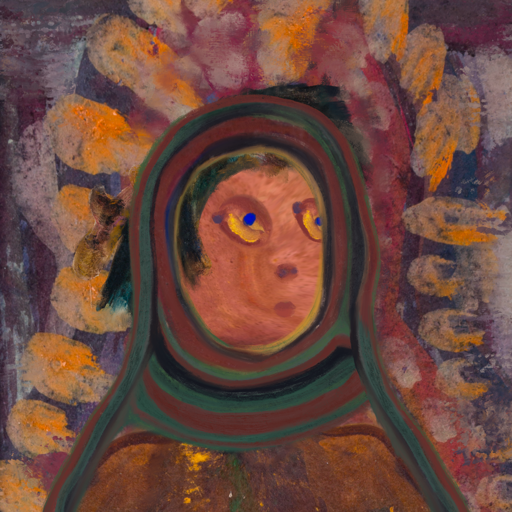
Background: Doll, Head And Neck Side: Mother_And_Son_Mother, Face Side: Mother_And_Son_Son, Bust: Comrade, Hair Side: Pipe, Head Accessory: After_Raid_Scarf, Second Necklace: Blank, Necklace: Blank, Baby: Blank